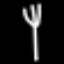
Label: fork